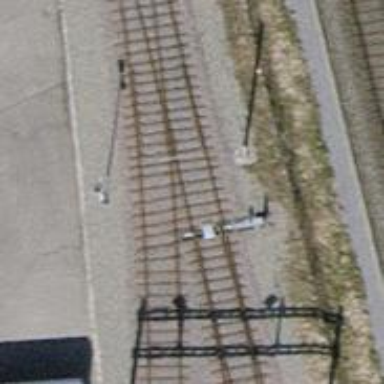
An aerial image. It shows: Railway switch.